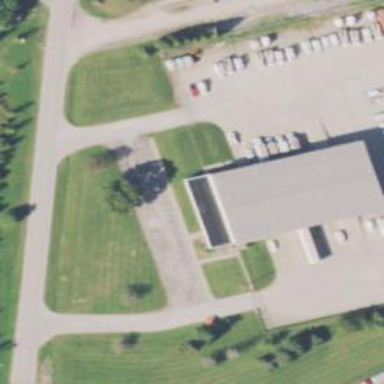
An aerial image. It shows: Warehouse building.